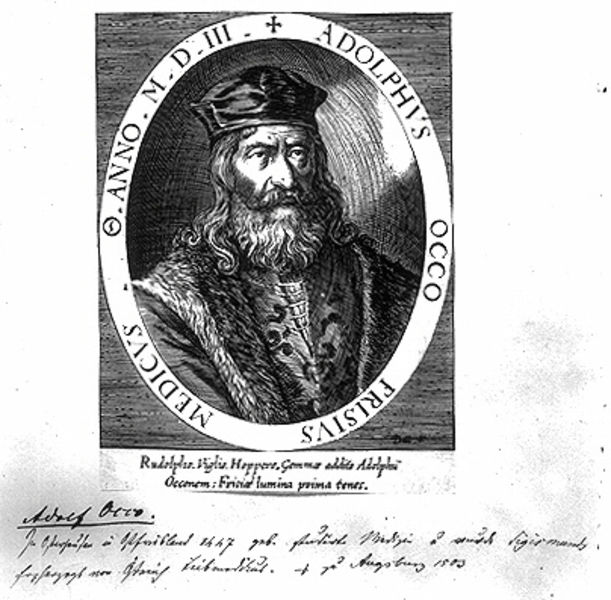
Titel: Bildnis des Adolph Occo
Künstler: Dominicus Custos
Institution: (Seriendruck)
Schlagwörter: kopf, mann, schatten, umhang, haar, hut, licht, mund, nase, schwarz, stirn, weiss, zeichnung, haube, muster, ornament, bart, kappe, mütze, augen, falten, kragen, pelz, rahmen, sehen, vollbart, bildnis, portrait, porträt, spiegel, haare, mantel, reich, adel, en face, krone, locken, oval, rund, fell, kopfbedeckung, schrift, grafik, graphik, inschrift, weste, medaillon, druck, schwarz-weiß, schraffur, stich, titel, text, buchstaben, beschriftung, herrscher, arzt, pelzkragen, pelzmantel, wams, gelehrter, adolph, emblem, kupferstich, erinnerung, handschrift, abbildung, beschreibung, bezeichnung, friese, mediziner, handschriftlich, augsburg, umschrift, mal, vignette, seriendruck, anno, wamps, adolf, medicus, toll, adolphus, adolf occo, federschrift, naja, occo, ovla, pelltbesatz, frisius, 1503, rudolpho, haupthaar, klarzt, adolphysd